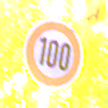
Verkehrszeichen: Geschwindigkeit100
Umgebung: Outdoor, Urban
Tageszeit: Night
Wetter: PartlyCloudy
Licht: Natural
Jahreszeit: NotSpecified
Kontrast: HighContrast